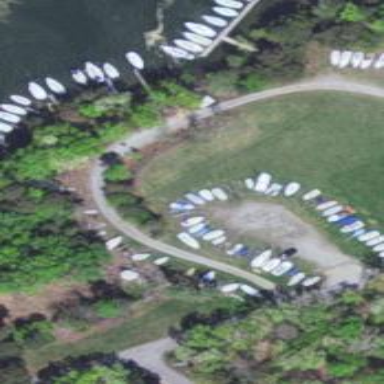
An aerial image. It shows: Boat storage facility.